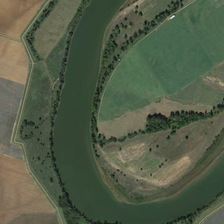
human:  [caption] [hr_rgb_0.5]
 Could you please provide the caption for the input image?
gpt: some green trees and farmlands are in two sides of a curved green river .

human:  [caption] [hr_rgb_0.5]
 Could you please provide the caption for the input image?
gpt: some green trees and farmlands are in two sides of a curved green river .

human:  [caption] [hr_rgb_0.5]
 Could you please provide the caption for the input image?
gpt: some green trees and farmlands are in two sides of a curved green river .

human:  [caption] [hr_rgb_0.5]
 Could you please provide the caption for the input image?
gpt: some green trees and farmlands are in two sides of a curved green river .

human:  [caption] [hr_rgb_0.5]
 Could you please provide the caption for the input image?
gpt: some green trees and farmlands are in two sides of a curved green river .